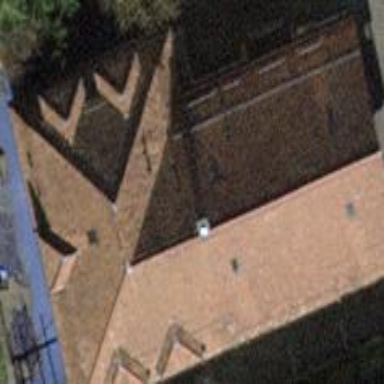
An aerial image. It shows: Kindergarten building.